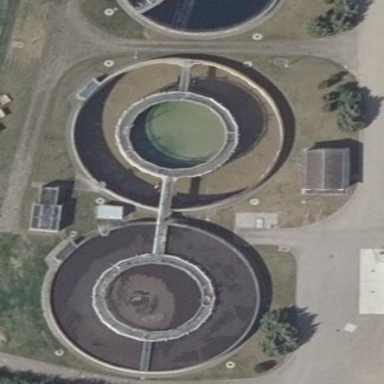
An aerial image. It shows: Body of wastewater.